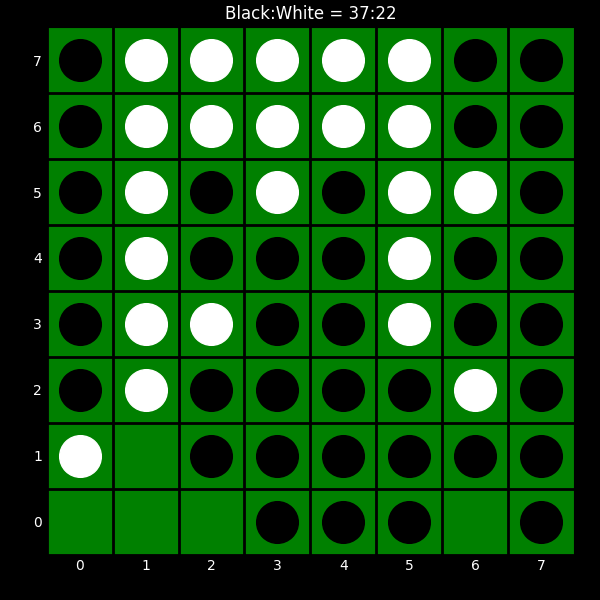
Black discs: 37
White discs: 22